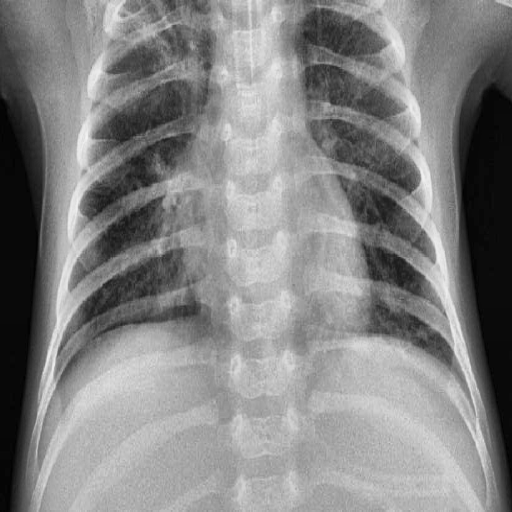
Finding: PNEUMONIA